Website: lowes
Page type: address-validator
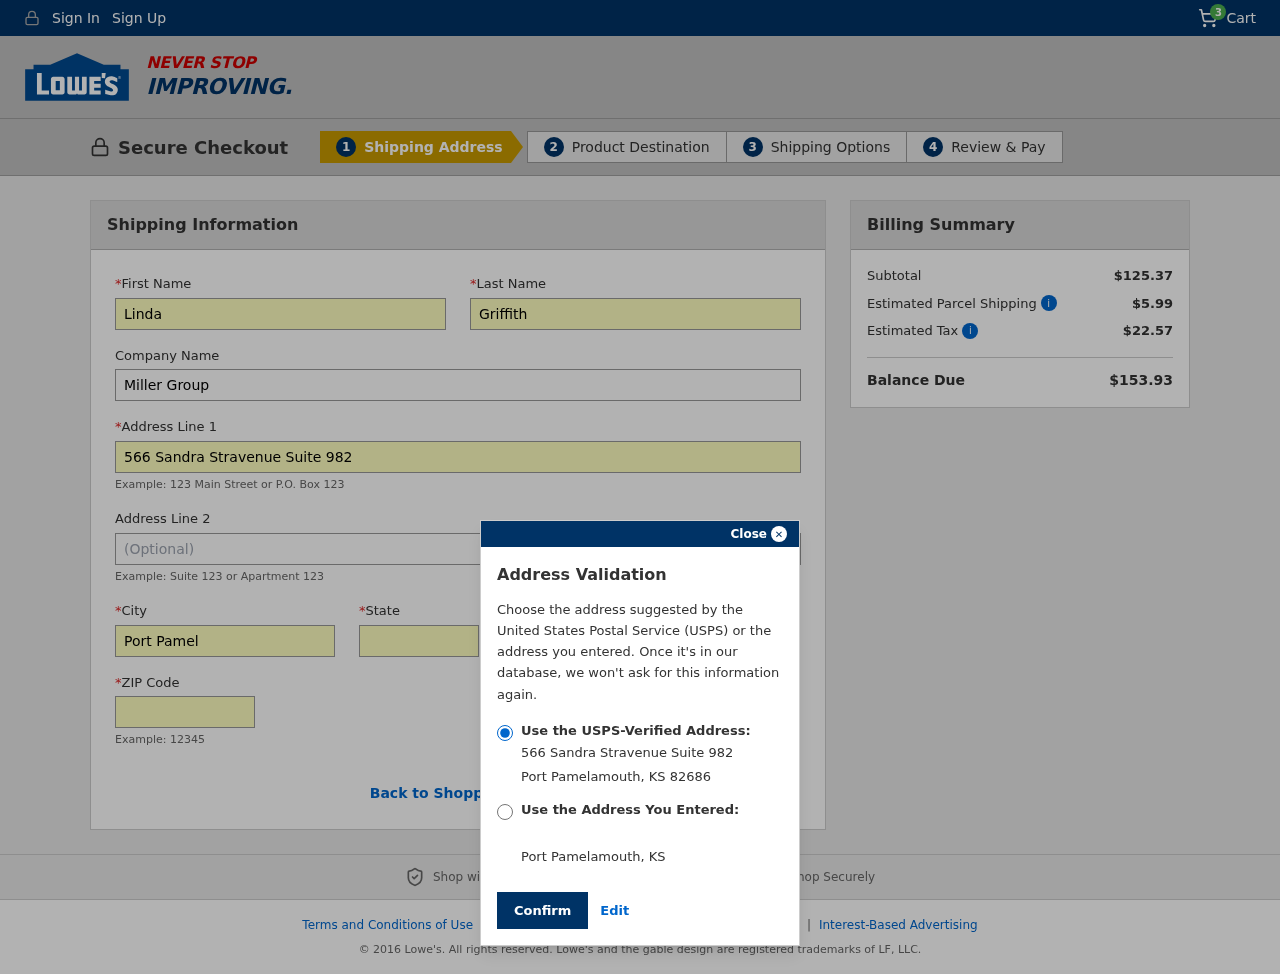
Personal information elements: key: PII_CITY
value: Port Pamelamouth
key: PII_COMPANY
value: Miller Group
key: PII_FIRSTNAME
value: Linda
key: PII_LASTNAME
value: Griffith
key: PII_POSTCODE
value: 82686
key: PII_STATE
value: Kansas
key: PII_STATE_ABBR
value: KS
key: PII_STREET
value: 566 Sandra Stravenue Suite 982
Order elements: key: ORDER_NUM_ITEMS
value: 3
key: ORDER_SUBTOTAL
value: $125.37
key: ORDER_SHIPPING_COST
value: $5.99
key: ORDER_TAX
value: $22.57
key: ORDER_TOTAL
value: $153.93